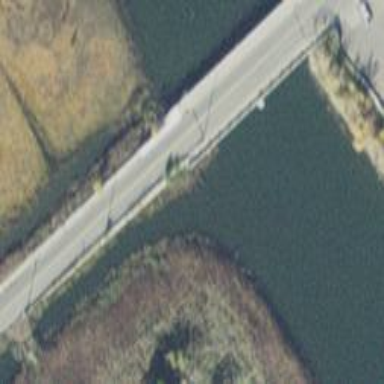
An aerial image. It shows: Man-made bridge.